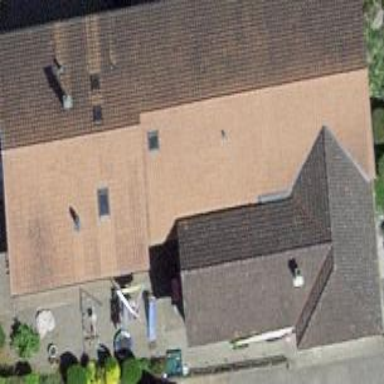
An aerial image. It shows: Residential building.